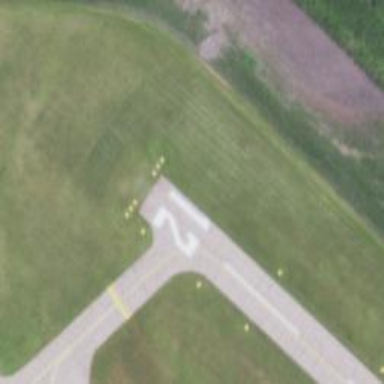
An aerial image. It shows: Runway surface made of asphalt at airport.